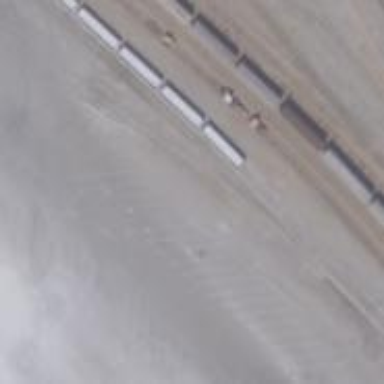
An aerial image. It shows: Railway yard used for servicing trains.